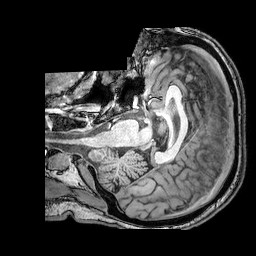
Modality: T1w
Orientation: axial
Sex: male
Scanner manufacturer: philips
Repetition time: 0.008163 s
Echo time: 0.00375 s